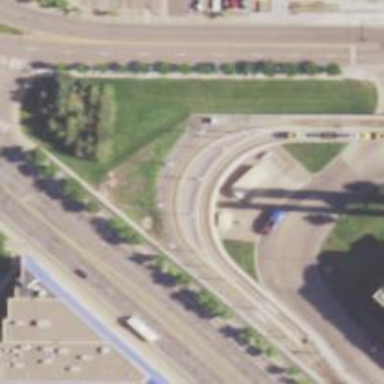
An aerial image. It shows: Light rail spur service with contact lines electrified.